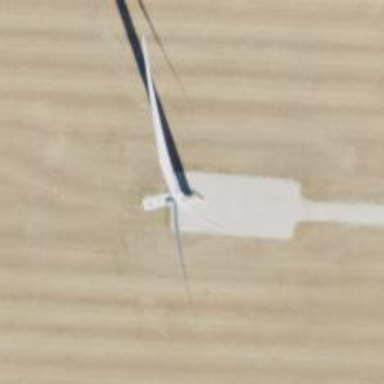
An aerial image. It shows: Wind generator powered by wind turbine.